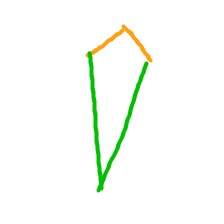
Shape: kite